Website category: university
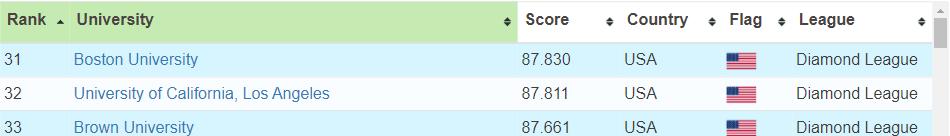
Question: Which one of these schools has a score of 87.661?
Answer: Brown University

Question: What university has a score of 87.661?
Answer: Brown University

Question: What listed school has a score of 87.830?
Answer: Boston University

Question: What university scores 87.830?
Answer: Boston University

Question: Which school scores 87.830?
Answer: Boston University

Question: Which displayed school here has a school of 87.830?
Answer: Boston University

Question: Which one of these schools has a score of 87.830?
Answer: Boston University

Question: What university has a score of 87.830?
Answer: Boston University